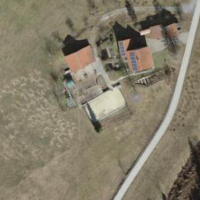
EUNIS habitat code: 24
Species observed at this site:
Prunella vulgaris